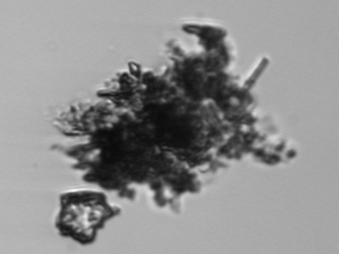
Label: detritus